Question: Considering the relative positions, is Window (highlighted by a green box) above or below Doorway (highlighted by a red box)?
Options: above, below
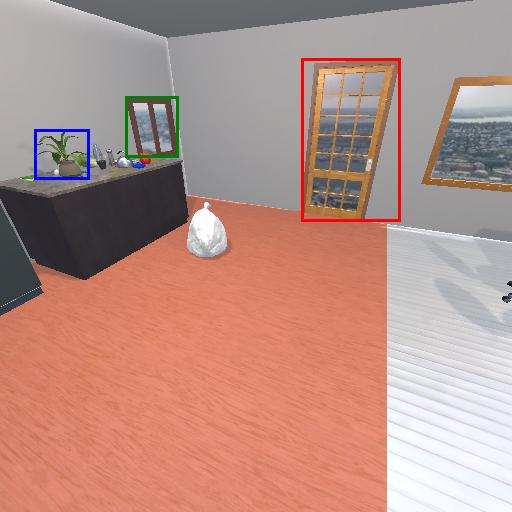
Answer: above